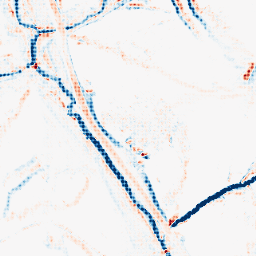
Category: morphological
Decomposition family: morphological_diamond
Decomposition parameters: operation: average
radius: 5
Upsampling method: sinc_blackman
Upsampling parameters: scale: 4
kernel_size: 4
Upsampling scale: 4